Aerial crown-view tile of a tropical tree (Barro Colorado Island, Panama), acquired 20250512:
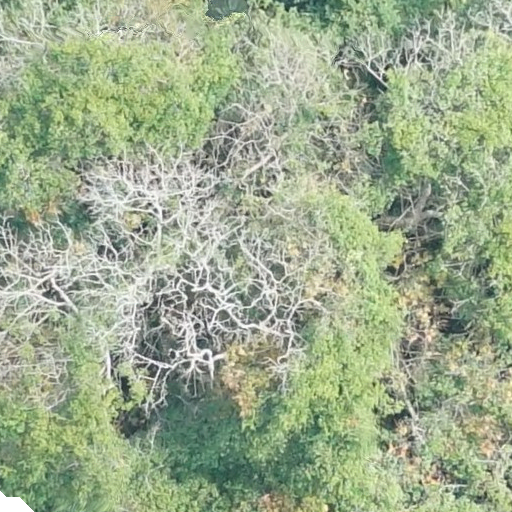
Species: Dipteryx oleifera
GBIF accepted scientific name: Dipteryx oleifera
Crown area: 588.591 m²